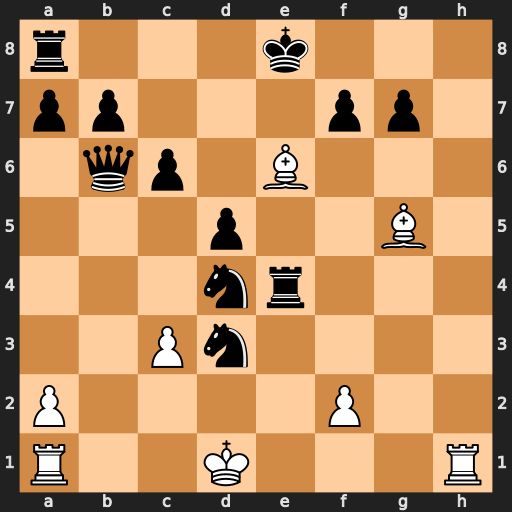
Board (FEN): r3k3/pp3pp1/1qp1B3/3p2B1/3nr3/2Pn4/P4P2/R2K3R
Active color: w
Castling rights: q
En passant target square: -
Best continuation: Rh8#